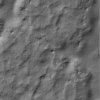
Label: not_dusty